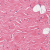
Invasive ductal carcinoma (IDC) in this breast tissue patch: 0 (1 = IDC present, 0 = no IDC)